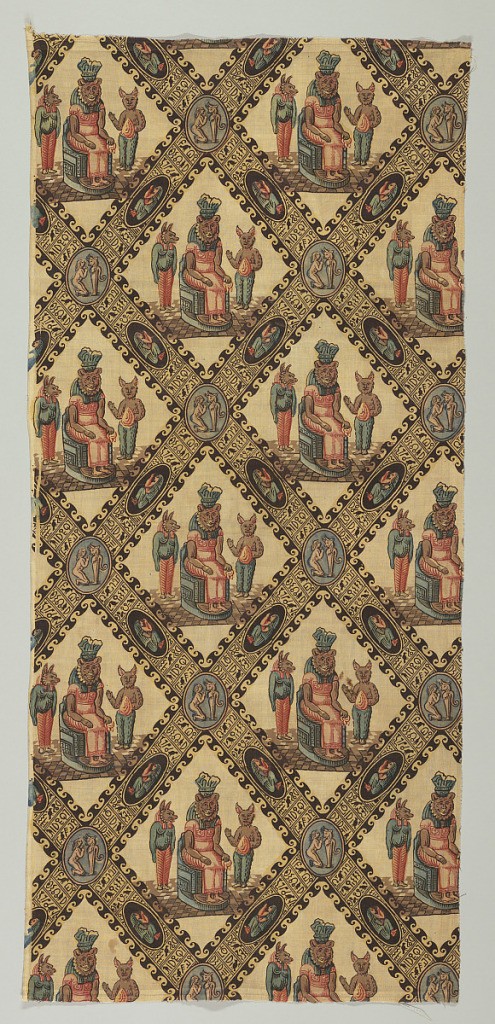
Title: Textile
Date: ca. 1805
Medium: cotton Technique: block printed on plain weave
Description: Design shows diamond shaped frame with pseudo-Egyptian hieroglyphics and figures in medallions. Three pseudo-Egyptian animal gods appear within the diamond shapes. The colors - yellow, tan, brown, deep pink, and red - are overprinted on pink, light-blue, deeper blue, green, and gray.  Hieroglyphics and frame are printed in black over a yellow background. In one medallion, kneeling female figure before animal-headed statue is against blue ground, very unevenly applied - possibly by hand. Green is made by printing blue over yellow.  Left selvage present and shows three blue threads.